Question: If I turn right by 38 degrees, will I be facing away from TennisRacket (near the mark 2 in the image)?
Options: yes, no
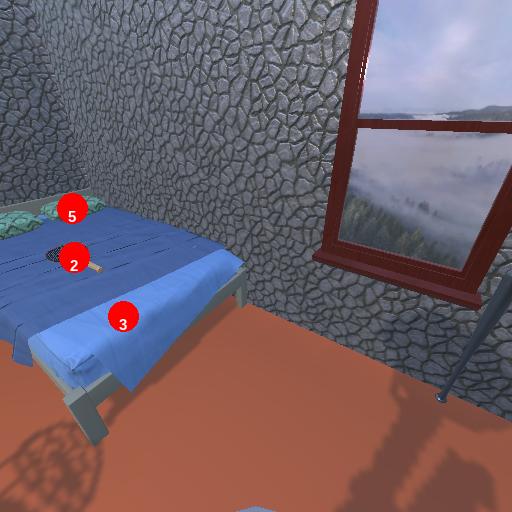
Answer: yes